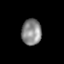
Tissue: skin
Cell type: Epithelial cells
Senescence score: 0.2186
Nuclear area (px): 509
Mean DAPI intensity: 136.688